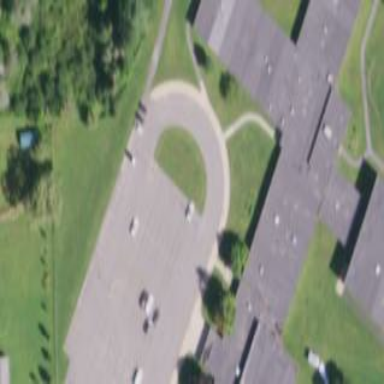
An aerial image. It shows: School building or complex.